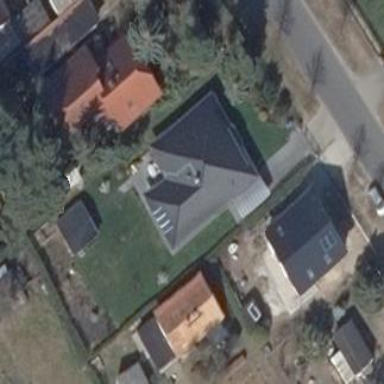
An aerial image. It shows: Detached building with hipped roof.